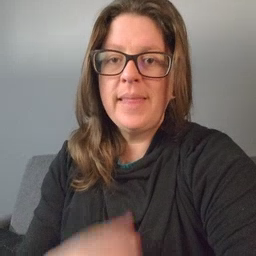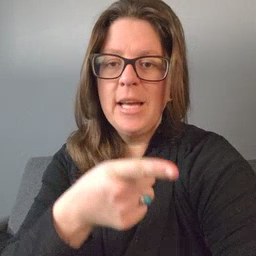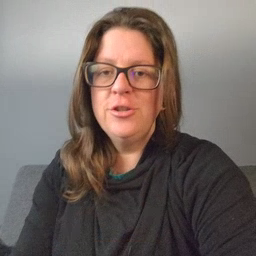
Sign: there